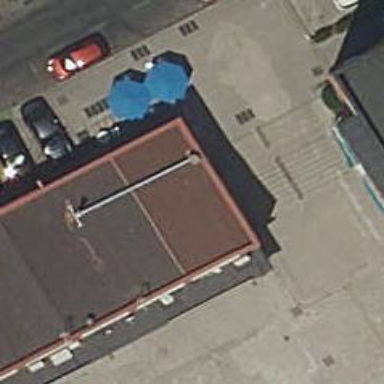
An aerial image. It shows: Bar.